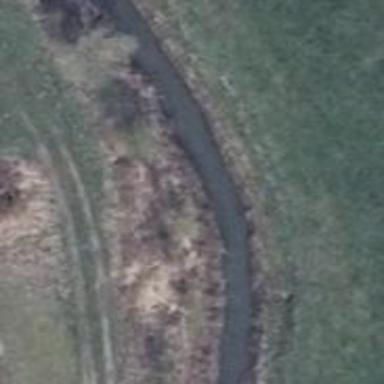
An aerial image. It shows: Culvert tunnel.